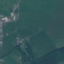
Label: Pasture